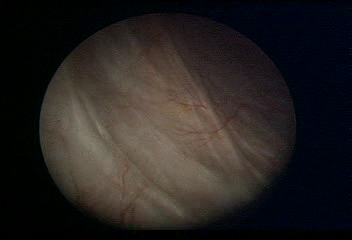
Modality: WLC
Class: Normal mucosa
Bladder cancer association: No